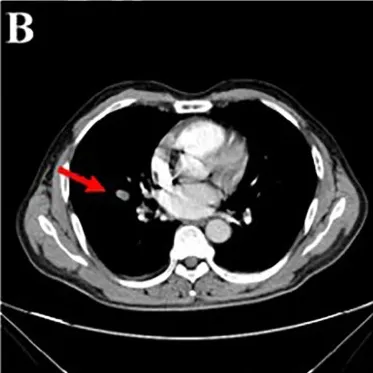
Imaging findings upon Initial Diagnosis. (A, B) An array of minuscule pulmonary nodules (marked by the red arrows) aroused suspicions of metastasis within the lungs.
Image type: radiology (ct)